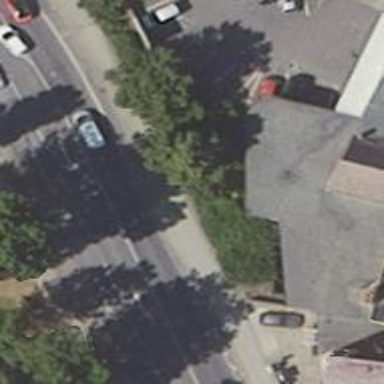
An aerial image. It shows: Broadleaved deciduous tree commonly found along the streets.